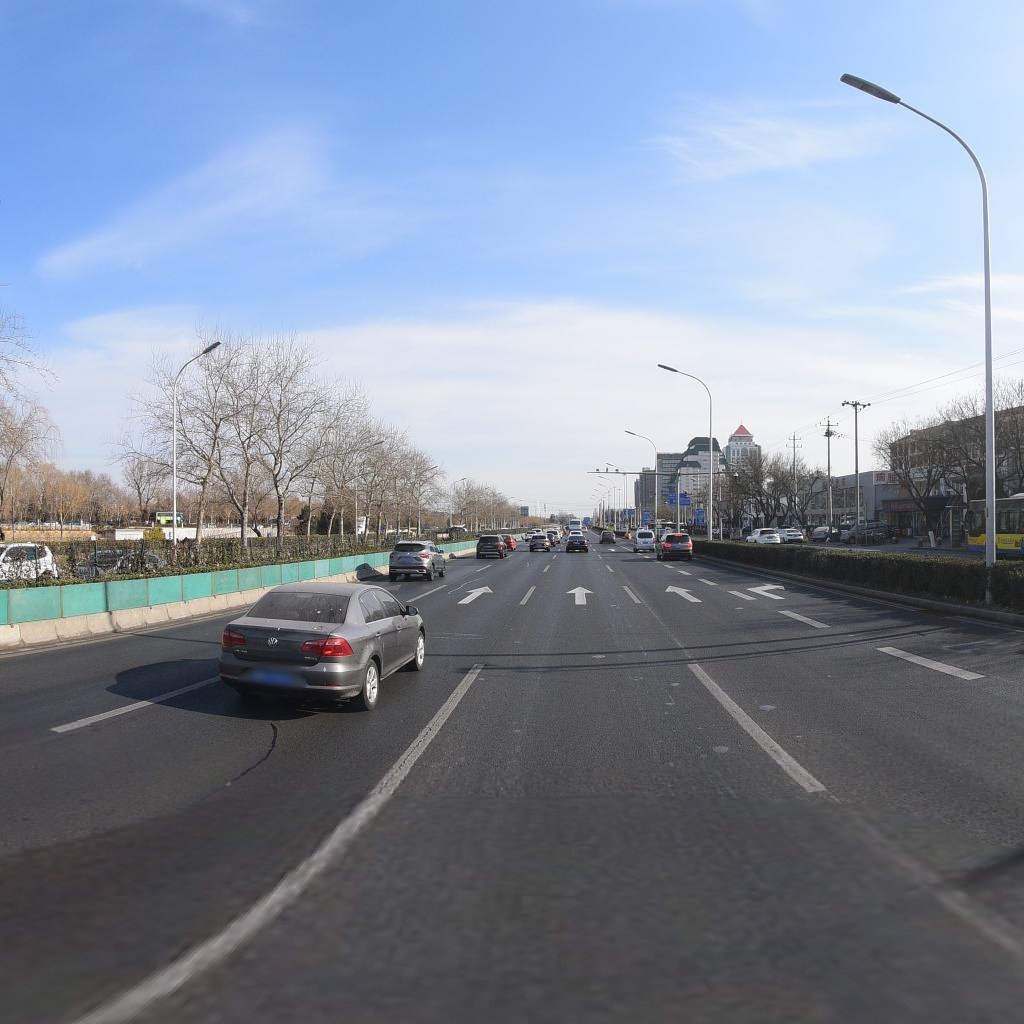
Region: Dongcheng
Road damage annotations: longitudinal patch, longitudinal patch